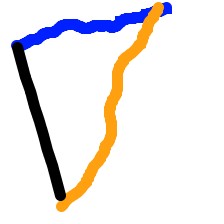
Shape: triangle